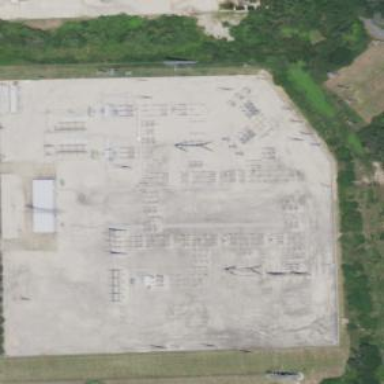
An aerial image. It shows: Switch for power supply.